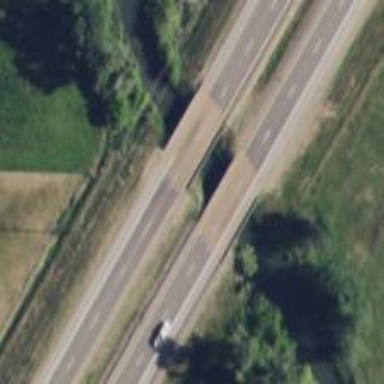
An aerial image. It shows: Motorway bridge.